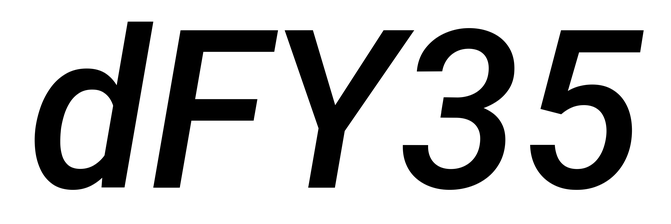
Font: Roboto-Italic_Medium_Italic